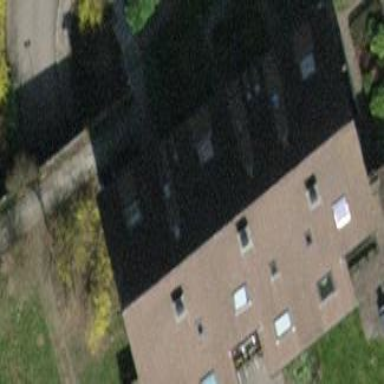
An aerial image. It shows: Terrace building.